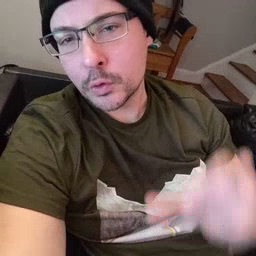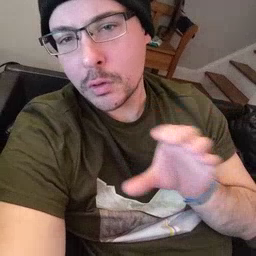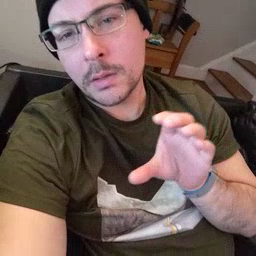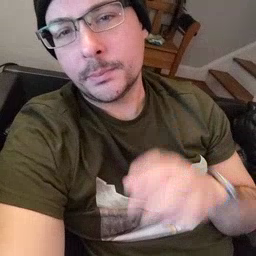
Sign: chocolate